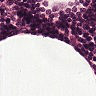
Metastatic tissue present: no